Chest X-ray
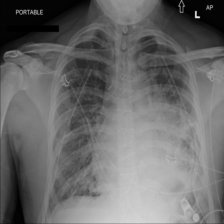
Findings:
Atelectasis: negative
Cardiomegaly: negative
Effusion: positive
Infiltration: positive
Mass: negative
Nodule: negative
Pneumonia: negative
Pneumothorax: positive
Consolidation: positive
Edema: negative
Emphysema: negative
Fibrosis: negative
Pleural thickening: negative
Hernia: negative